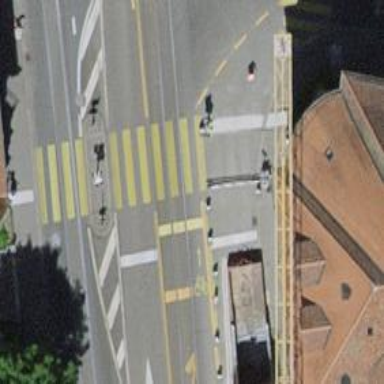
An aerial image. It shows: Tram crossing on the railway.